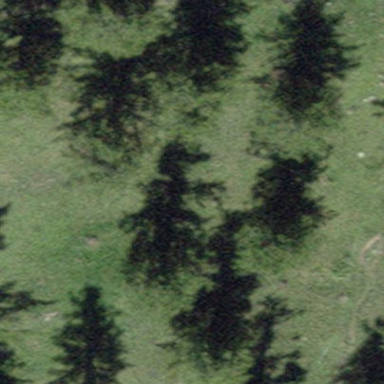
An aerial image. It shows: Forest area.